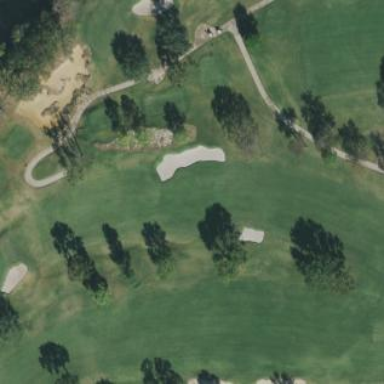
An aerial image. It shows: Golf fairway surrounded by grass.